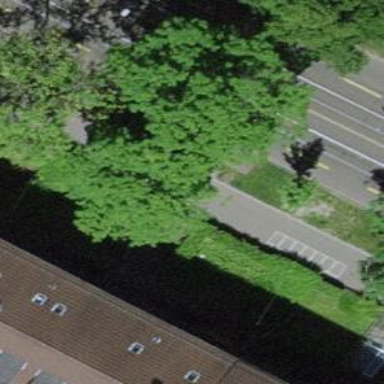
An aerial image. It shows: Avenue of trees.